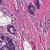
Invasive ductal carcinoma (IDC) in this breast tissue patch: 1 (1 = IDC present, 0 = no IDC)